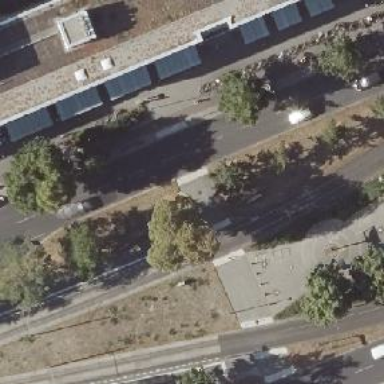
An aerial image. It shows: Secondary road with asphalt surface and separate sidewalks on both sides.